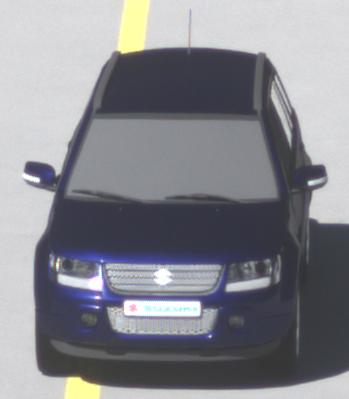
Make: Suzuki
Model: Grand Vitara
Detailed model: Gen. 1 JT
Model produced from: 2009
Model produced until: 2012
Doors: 5
Color: blue
Road condition: dry road
Daytime: morning or afternoon
Contrast: high contrast